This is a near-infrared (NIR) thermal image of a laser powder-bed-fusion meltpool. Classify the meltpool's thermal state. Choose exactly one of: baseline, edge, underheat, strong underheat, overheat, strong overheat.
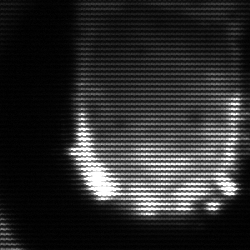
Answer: strong underheat